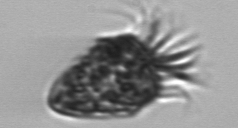
Label: Strombidium_morphotype2